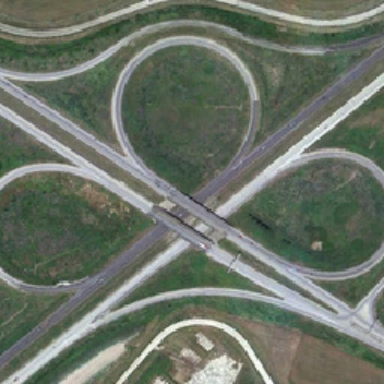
The viaduct is imaginative because of the clover design .